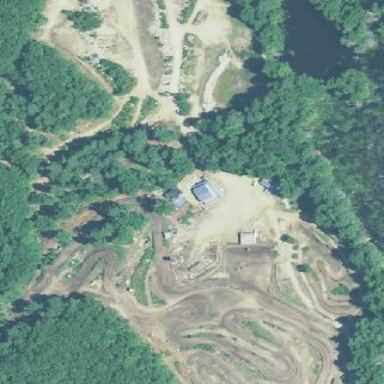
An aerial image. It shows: Dirt raceway for motor sports.